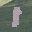
Label: 1